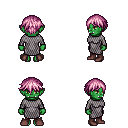
a pixel art fantasy rpg character, female body template, orc, green skin, chain mail, red pants, pink short bangs hairstyle, maroon shoes, four views (front, back, left, right), 2x2 character sprite sheet, small pixel art, hard edges, no anti-aliasing